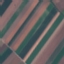
Label: AnnualCrop